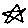
Label: star